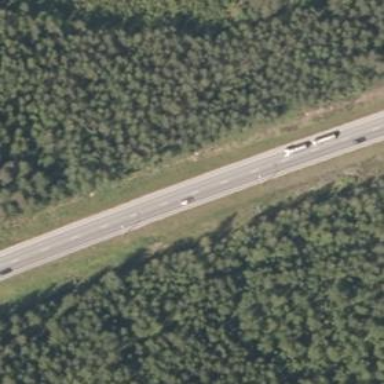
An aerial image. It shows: Asphalt road classified as trunk highway.